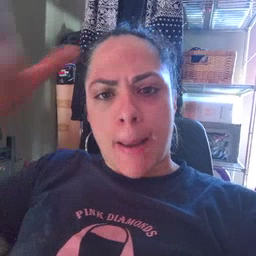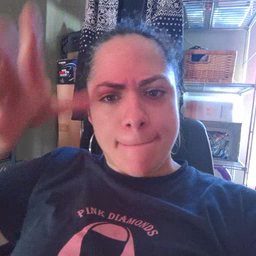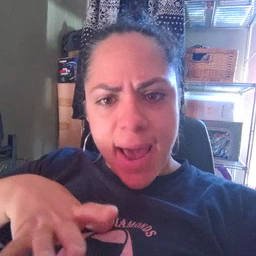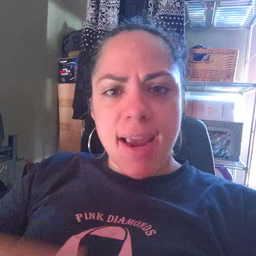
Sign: man